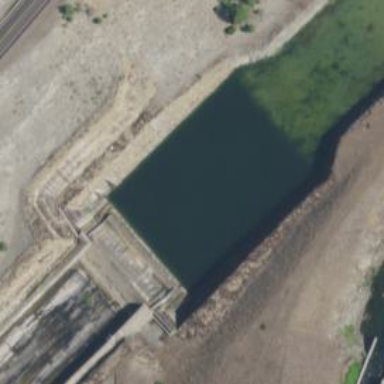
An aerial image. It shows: Spillway within waterway.